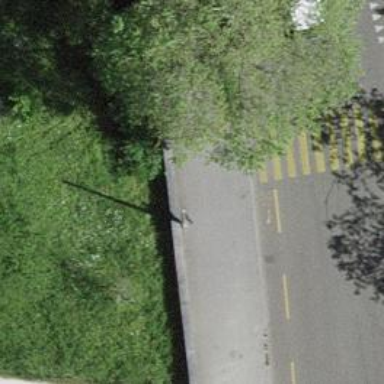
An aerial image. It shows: Asphalt cycleway with asphalt footpath.